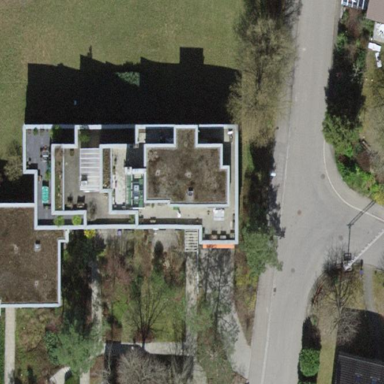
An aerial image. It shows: Flat roofed apartment building.